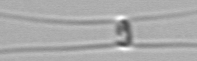
Label: Chaetoceros_similis